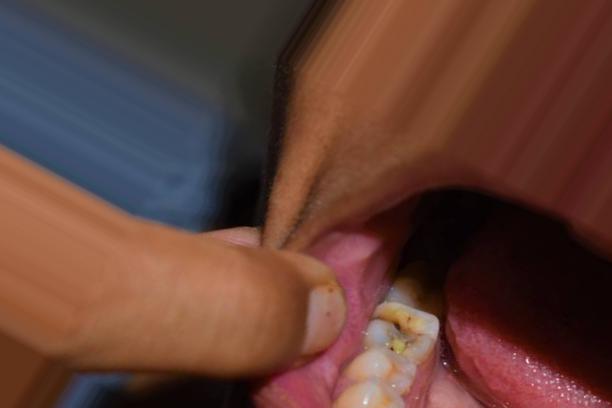
Condition: Caries